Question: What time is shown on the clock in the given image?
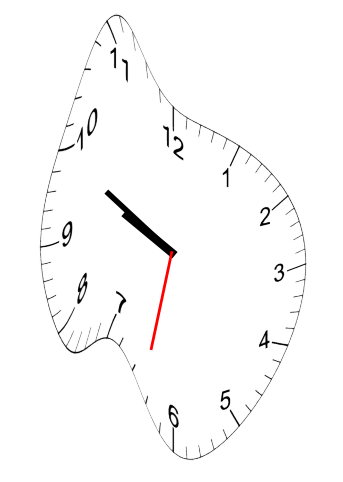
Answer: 09:49:32